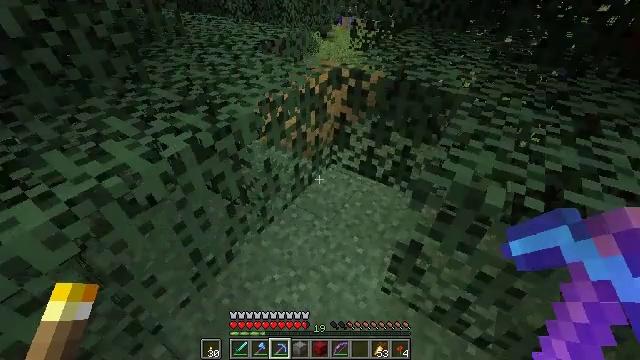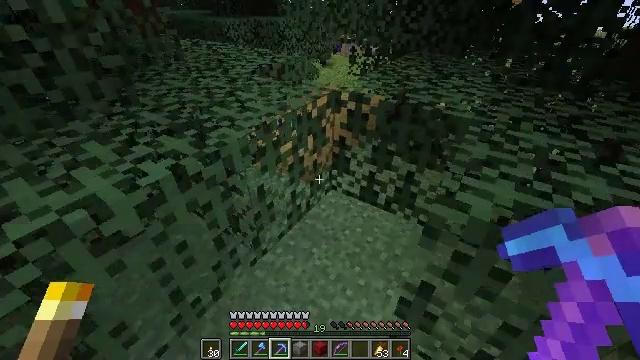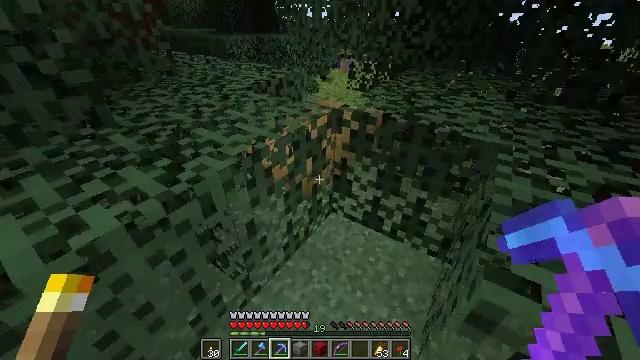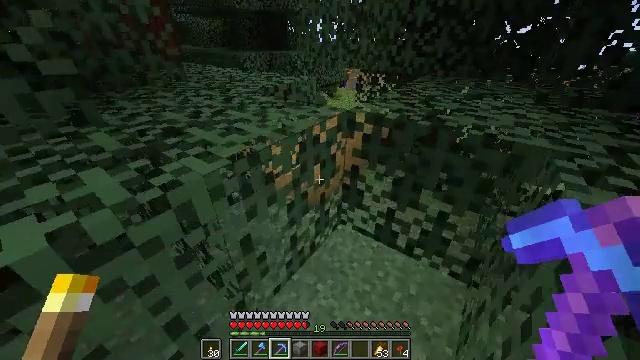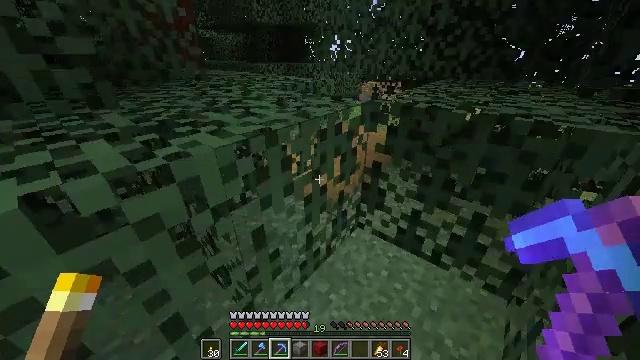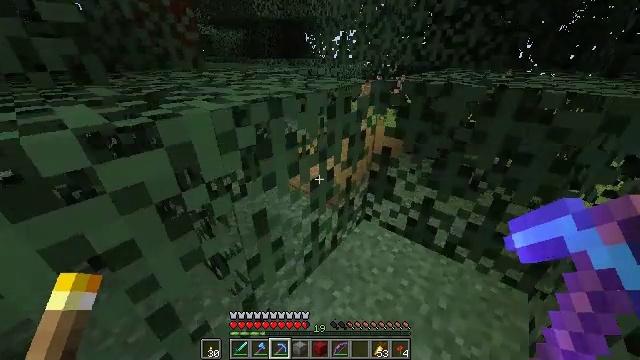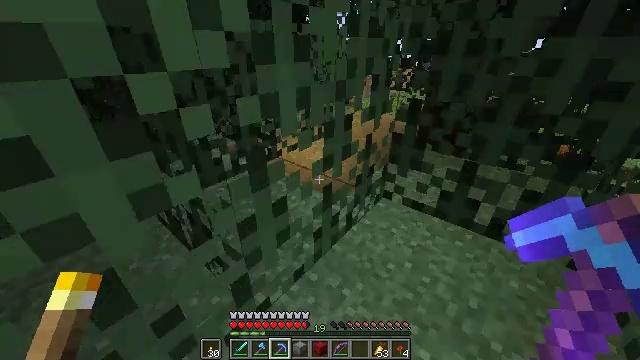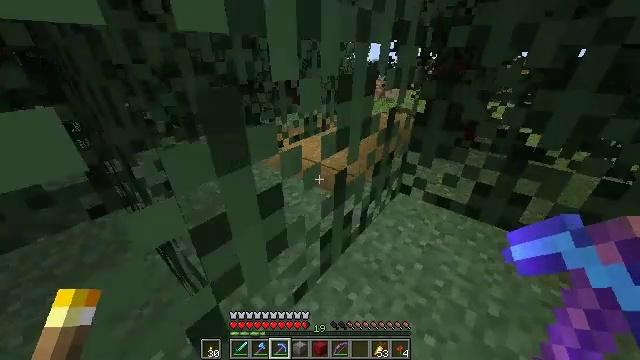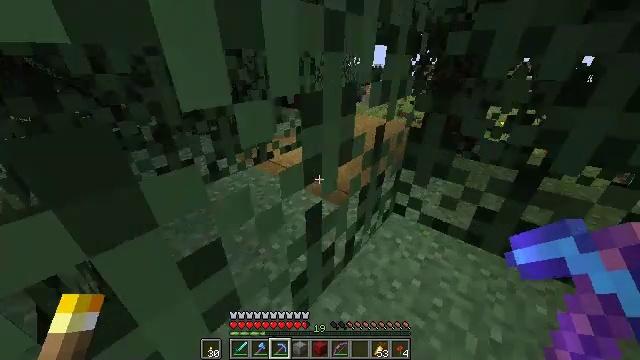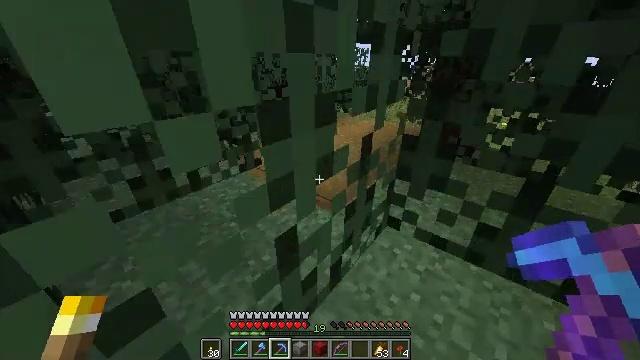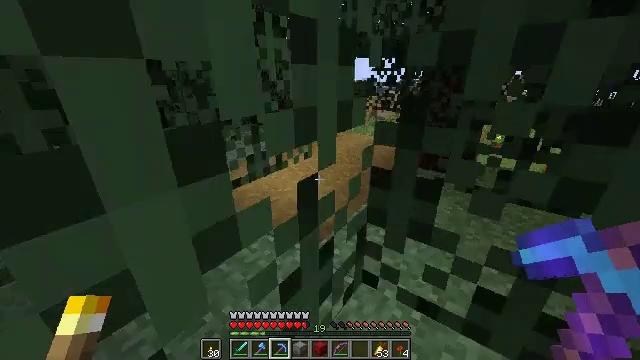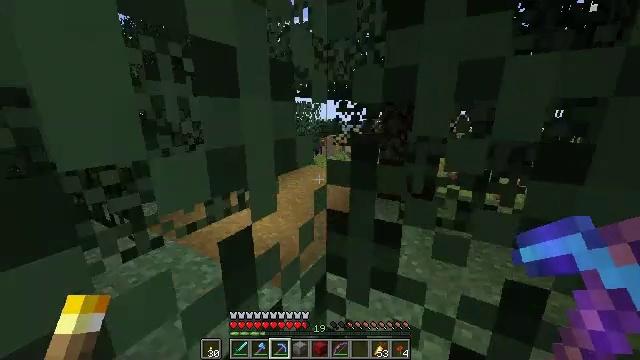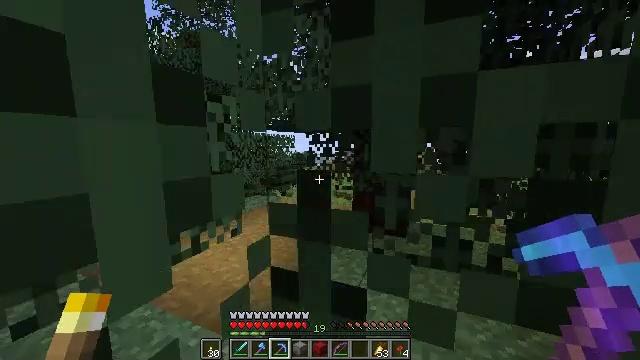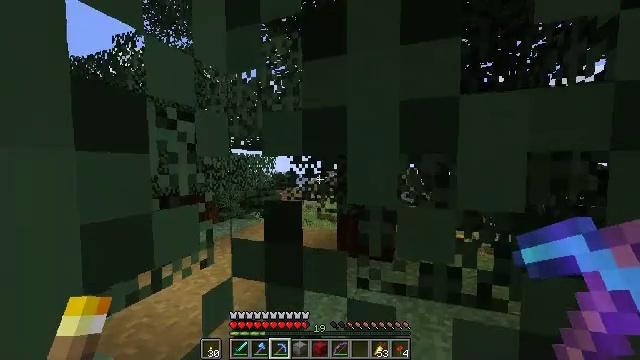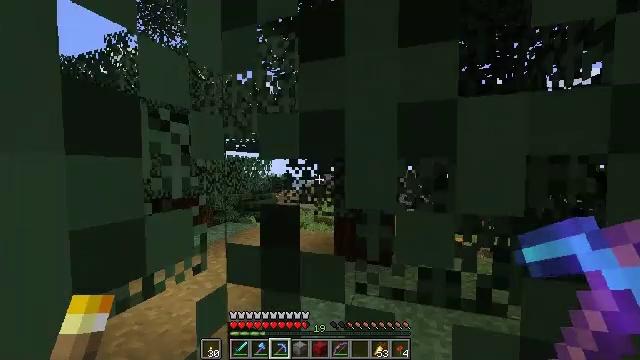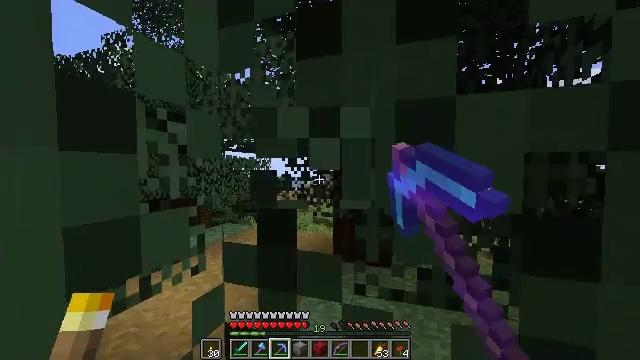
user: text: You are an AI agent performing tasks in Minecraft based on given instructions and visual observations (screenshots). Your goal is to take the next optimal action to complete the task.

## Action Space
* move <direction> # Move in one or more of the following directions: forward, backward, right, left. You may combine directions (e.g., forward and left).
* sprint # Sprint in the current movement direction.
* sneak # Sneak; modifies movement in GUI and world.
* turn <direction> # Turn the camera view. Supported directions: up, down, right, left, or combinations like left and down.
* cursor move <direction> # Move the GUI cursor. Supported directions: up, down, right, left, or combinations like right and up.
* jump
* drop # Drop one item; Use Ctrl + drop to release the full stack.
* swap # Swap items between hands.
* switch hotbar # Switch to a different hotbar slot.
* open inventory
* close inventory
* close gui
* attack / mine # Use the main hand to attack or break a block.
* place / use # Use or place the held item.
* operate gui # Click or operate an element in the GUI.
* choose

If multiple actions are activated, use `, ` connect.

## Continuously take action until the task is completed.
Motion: motion action
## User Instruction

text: Mine spruce leaves from the tree.
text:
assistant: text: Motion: move forward, sprint, turn up
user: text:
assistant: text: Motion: move forward, sprint, turn up
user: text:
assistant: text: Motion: move forward, sprint, turn left and up
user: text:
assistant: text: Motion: move forward, sprint, turn left and up
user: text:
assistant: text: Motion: move forward, sprint
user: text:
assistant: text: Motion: move forward, sprint
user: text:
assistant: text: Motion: move forward, sprint
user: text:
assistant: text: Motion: move forward, sprint
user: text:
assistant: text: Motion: move forward, sprint
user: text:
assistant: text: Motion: move forward, sprint, turn right and up
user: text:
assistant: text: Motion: move forward, sprint, turn right and up
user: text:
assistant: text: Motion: move forward, sprint, turn right and up
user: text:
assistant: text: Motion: move forward, turn right and up
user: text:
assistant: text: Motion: move forward, attack / mine
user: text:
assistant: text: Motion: attack / mine
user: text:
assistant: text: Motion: attack / mine
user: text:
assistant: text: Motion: attack / mine
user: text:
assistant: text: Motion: attack / mine
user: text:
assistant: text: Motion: attack / mine
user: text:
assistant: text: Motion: attack / mine
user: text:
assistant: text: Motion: attack / mine
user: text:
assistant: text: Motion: move forward, attack / mine
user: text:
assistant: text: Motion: move forward, attack / mine
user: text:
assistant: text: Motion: move forward, attack / mine
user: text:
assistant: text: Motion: move forward, attack / mine
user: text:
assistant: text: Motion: attack / mine